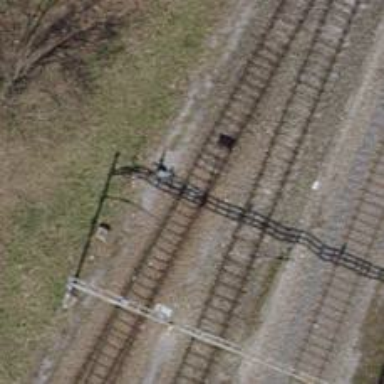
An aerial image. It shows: Railway switch.